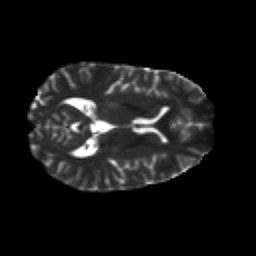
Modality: T2w
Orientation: axial
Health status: healthy
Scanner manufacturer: philips
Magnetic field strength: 3 T
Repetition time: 9.75 s
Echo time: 0.092 s